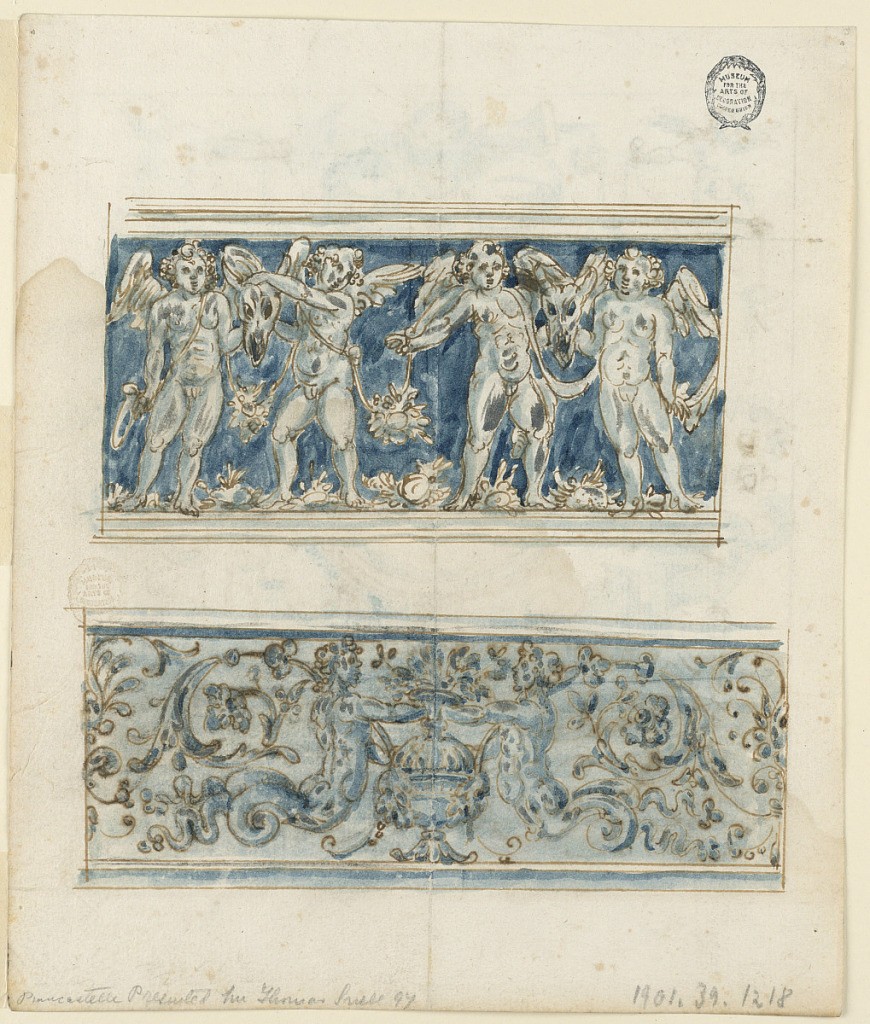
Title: Design for Two Friezes and an Escutcheon
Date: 17th–19th century
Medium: Charcoal, pen and ink, brush and watercolor on paper
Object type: Drawing
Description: Two friezes. At top, four putti with bucranium against a blue ground.
Below, a symmetrical grotesque with mermaids and rinceaux.